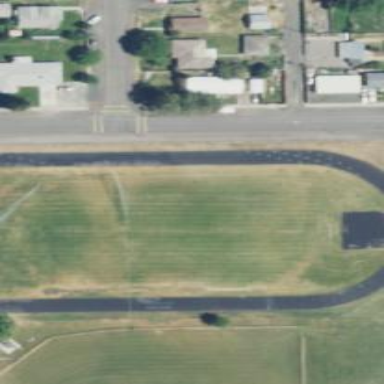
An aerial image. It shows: American football pitch.